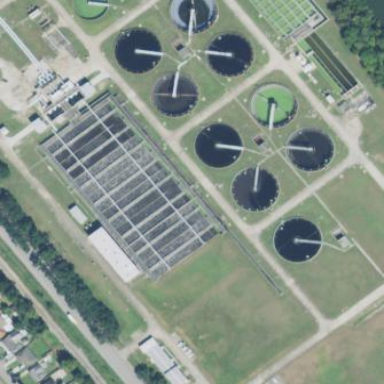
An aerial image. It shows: View of wastewater plant.